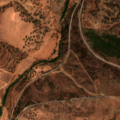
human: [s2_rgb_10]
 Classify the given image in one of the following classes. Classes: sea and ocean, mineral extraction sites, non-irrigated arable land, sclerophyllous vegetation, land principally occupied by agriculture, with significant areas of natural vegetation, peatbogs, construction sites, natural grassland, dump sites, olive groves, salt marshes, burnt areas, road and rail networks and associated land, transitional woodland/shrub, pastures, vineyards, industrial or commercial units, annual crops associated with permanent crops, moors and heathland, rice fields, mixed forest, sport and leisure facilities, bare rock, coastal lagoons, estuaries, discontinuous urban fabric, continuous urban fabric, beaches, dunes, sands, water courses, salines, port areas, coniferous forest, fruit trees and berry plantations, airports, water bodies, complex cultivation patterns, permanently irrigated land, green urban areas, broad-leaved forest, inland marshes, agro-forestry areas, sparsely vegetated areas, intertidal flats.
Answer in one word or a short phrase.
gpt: non-irrigated arable land, agro-forestry areas, transitional woodland/shrub